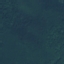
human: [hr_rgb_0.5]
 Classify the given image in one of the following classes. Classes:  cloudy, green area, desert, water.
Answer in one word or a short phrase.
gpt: green area